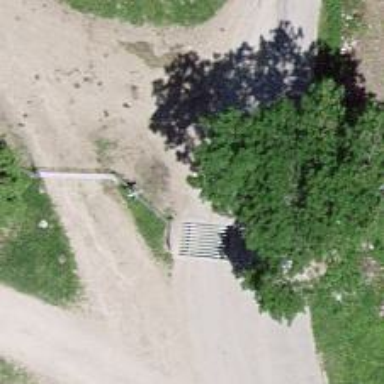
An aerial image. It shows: Cattle grid barrier.